高一 · 立体几何学
如图所示, 已知六棱雉 $P-A B C D E F$ 的底面是正六边形, $P A \perp$ 平面 $A B C, P A=2 A B$, 则下列结论正确的是( )

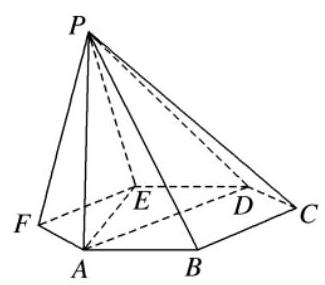
A. $P B \perp A D$

B. 平面 $P A B \perp$ 平面 $P B C$

C. 直线 $B C / /$ 平面 $P A E$

D. 直线 $P D$ 与平面 $A B C$ 所成的角为 $45^{\circ}$
答案: D
解析: because P A \perp$ 平面 $A B C$,

$\therefore \angle A D P$ 是直线 $P D$ 与平面 $A B C$ 所成的角.

$\because$ 六边形 $A B C D E F$ 是正六边形,

$\therefore A D=2 A B$, 即 $\tan \angle A D P=\frac{P A}{A D}=\frac{2 A B}{2 A B}=1$,

$\therefore$ 直线 $P D$ 与平面 $A B C$ 所成的角为 $45^{\circ}$. 故选 D.